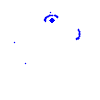
Particle: kaon